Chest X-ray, PA view. Patient: 58 years old, sex M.
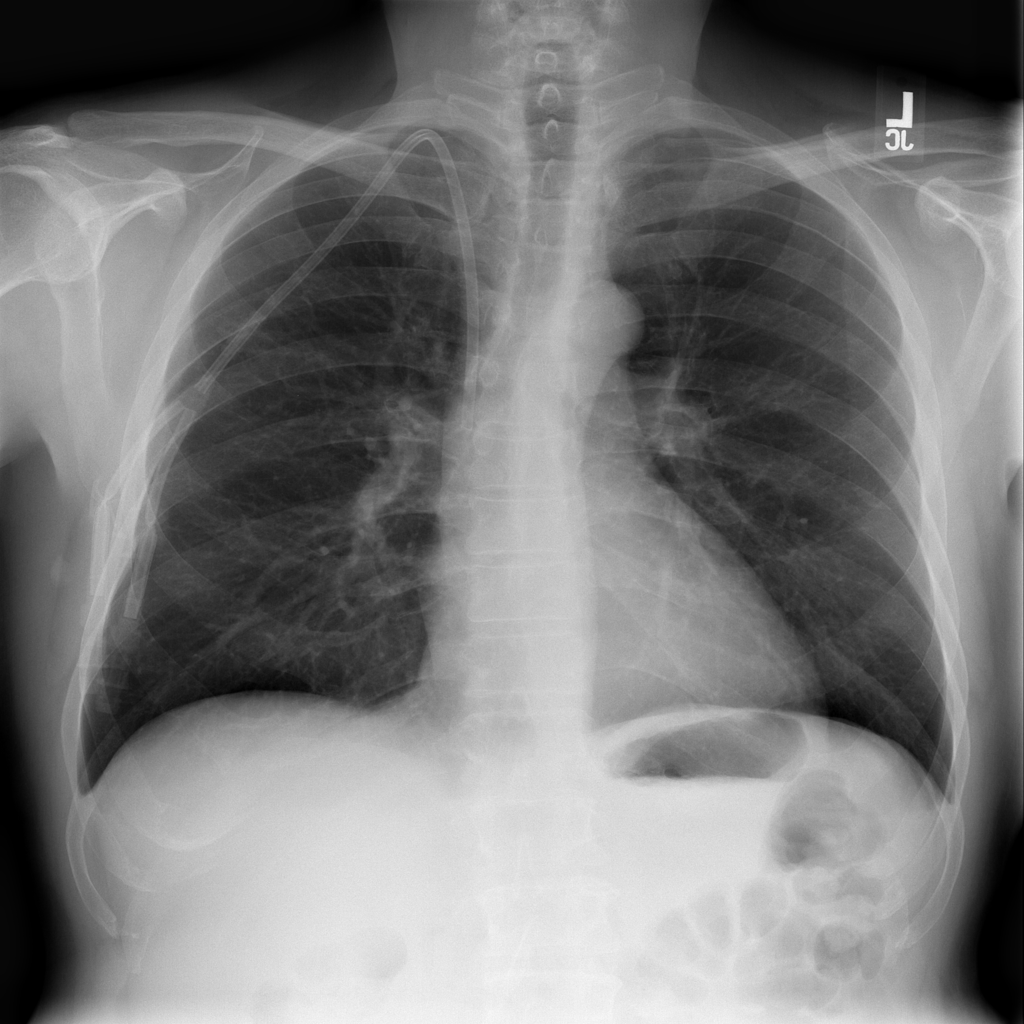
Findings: No Finding